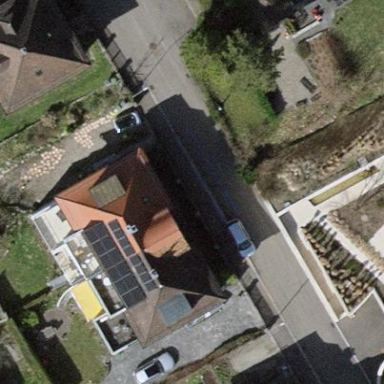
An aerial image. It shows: Building with hipped roof.